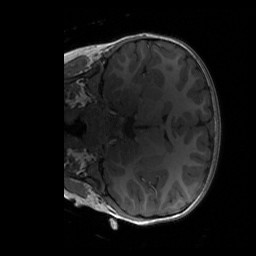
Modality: T1w
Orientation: coronal
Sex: female
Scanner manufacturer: siemens
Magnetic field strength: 3 T
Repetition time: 1.9 s
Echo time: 0.00243 s